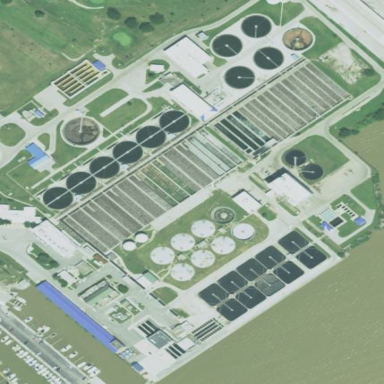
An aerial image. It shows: Wastewater plant.